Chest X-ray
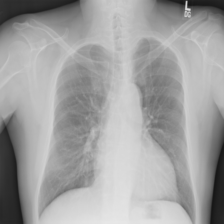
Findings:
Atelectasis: negative
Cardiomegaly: negative
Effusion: negative
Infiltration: negative
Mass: negative
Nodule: negative
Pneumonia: negative
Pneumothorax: negative
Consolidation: negative
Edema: negative
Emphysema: negative
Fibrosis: negative
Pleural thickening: negative
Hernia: negative